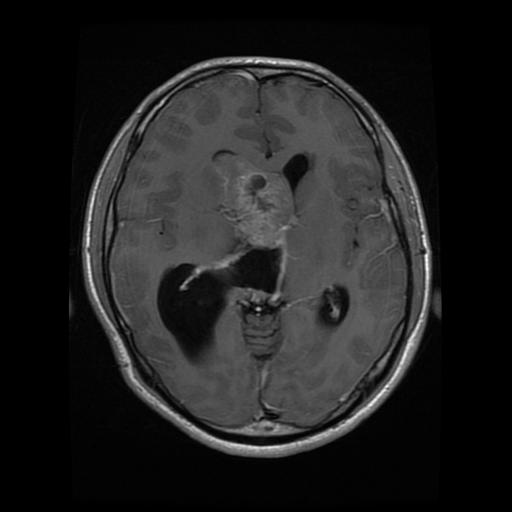
Label: glioma